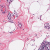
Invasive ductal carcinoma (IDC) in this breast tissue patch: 0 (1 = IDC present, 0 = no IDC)